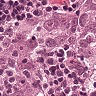
Metastatic tissue present: yes